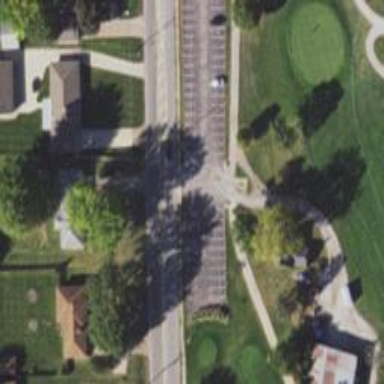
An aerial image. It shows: Golf cartpath that is also road path.